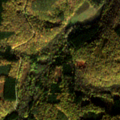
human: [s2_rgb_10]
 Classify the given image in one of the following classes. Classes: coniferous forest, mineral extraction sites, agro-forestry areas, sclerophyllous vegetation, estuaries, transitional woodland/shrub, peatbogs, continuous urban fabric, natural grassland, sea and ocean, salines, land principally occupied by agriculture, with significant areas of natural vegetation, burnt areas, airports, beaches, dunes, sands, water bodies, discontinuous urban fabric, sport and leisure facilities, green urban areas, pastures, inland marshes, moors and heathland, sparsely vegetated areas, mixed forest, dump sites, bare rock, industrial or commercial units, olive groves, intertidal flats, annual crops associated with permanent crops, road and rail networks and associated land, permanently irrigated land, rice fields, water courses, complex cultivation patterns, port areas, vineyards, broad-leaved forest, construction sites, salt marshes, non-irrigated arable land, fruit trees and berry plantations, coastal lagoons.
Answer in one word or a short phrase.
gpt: broad-leaved forest, mixed forest